Question: I am trying to disable user text input in a text field, and am using the 'readonly="true"' attribute on the input itself.
However, I don't want it too look different then a default input field. I'm am trying to write a solution that will not make me go in and write CSS for it, as browsers may change their styling and make this miserable.
Is there any way to just remove the browsers 'readonly' style?
Here's a screenshot I'm talking about. The one on the right is 'readonly', but I want it to look the same as the one on the left.
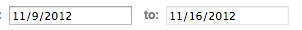
Answer: Browser styles are by definition browser-specific, so any solution would be browser-specific. You would need to study the browser defaults (from documentation or via experimentation) and to serve different styles to different browsers. A lot of work, and I don't quite see what the potential benefit might be. It would in general be bad for usability to remove the distinction between normal and disabled fields.
You can set the style explicitly to be the same for normal and disabled fields, but then you won't get browser defaults.